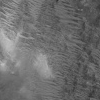
Atmospheric dust classification: not_dusty